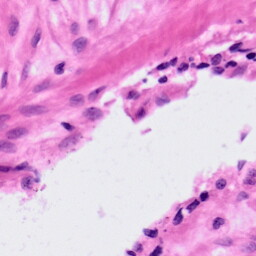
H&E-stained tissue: Ovarian